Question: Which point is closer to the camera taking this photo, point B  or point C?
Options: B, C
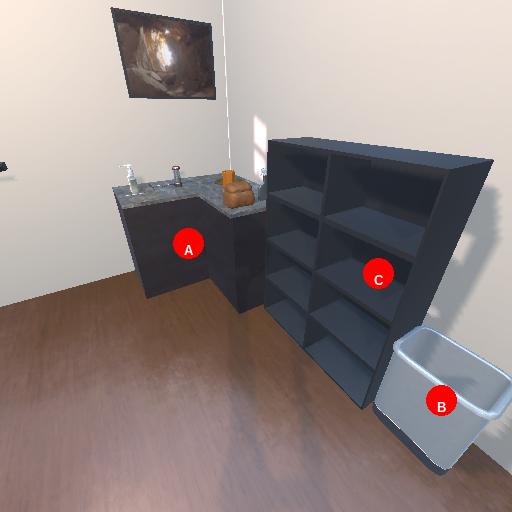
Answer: B